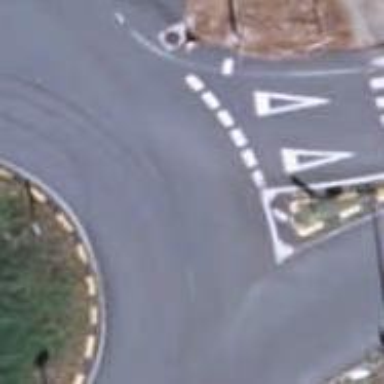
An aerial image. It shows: Road with "give way" sign.